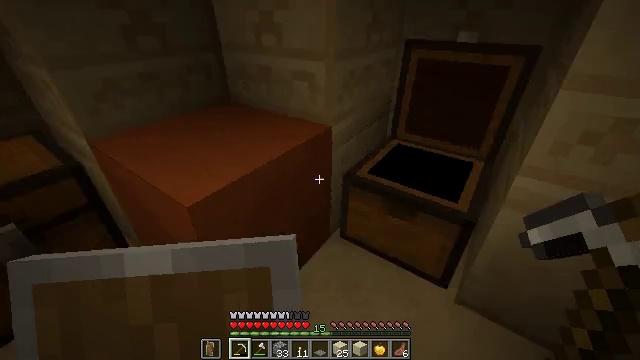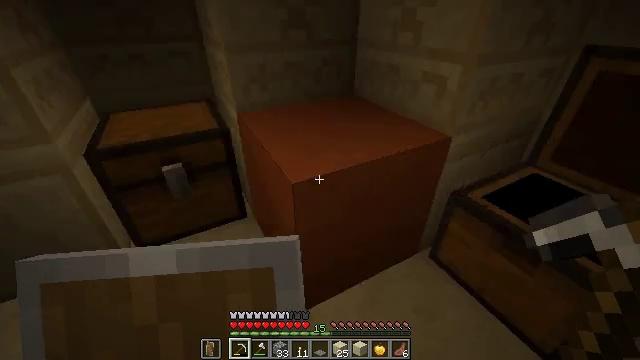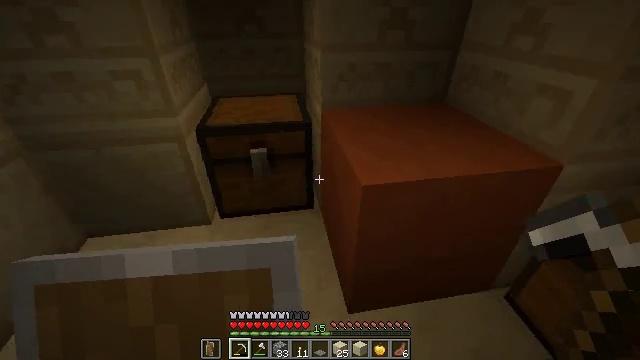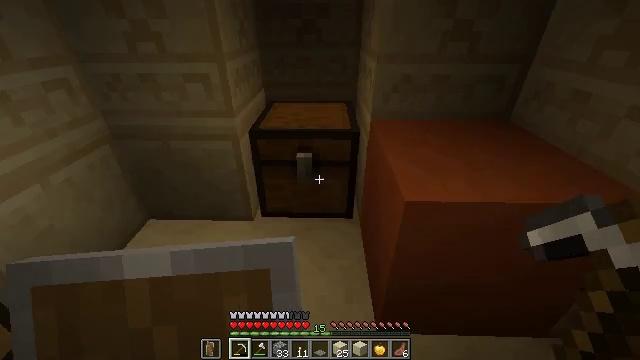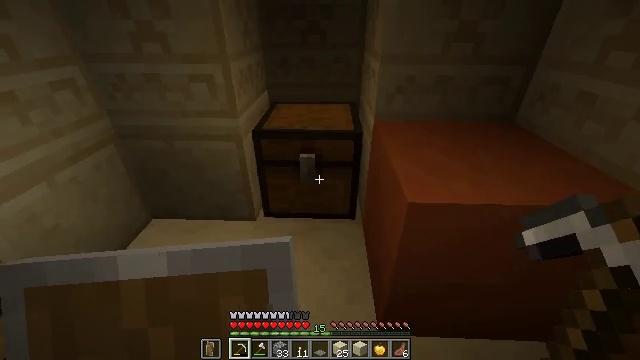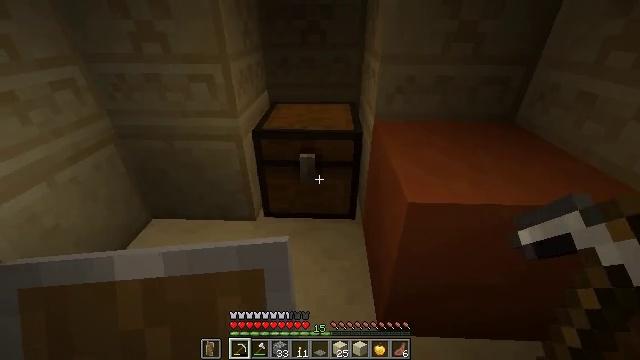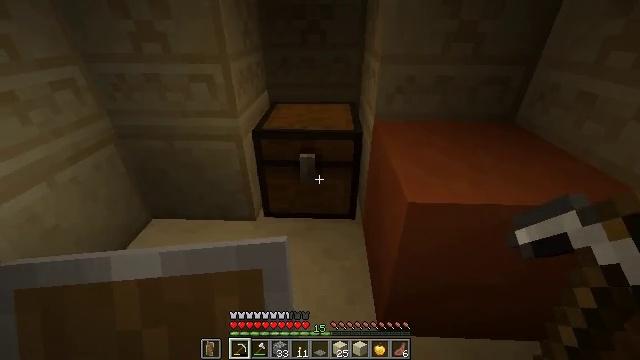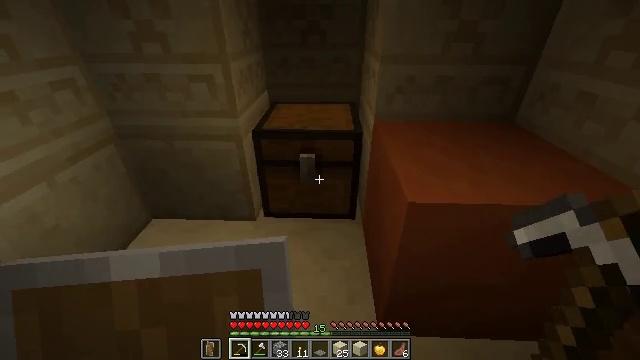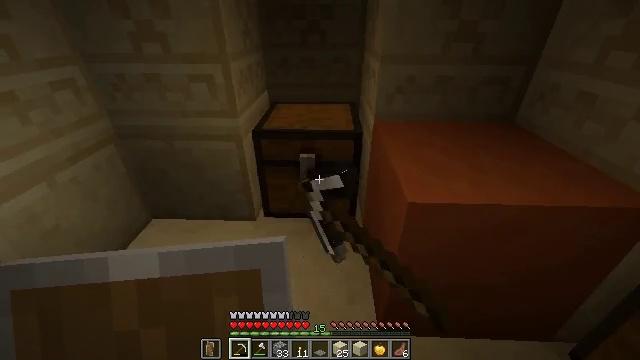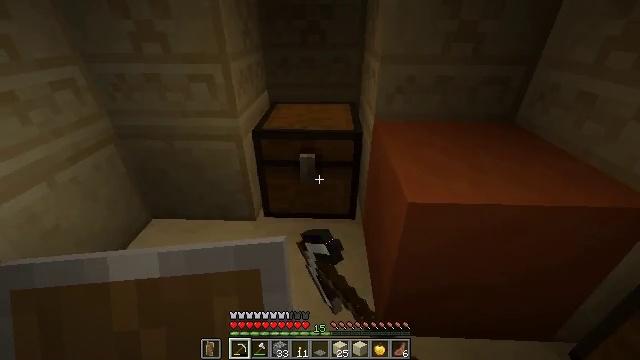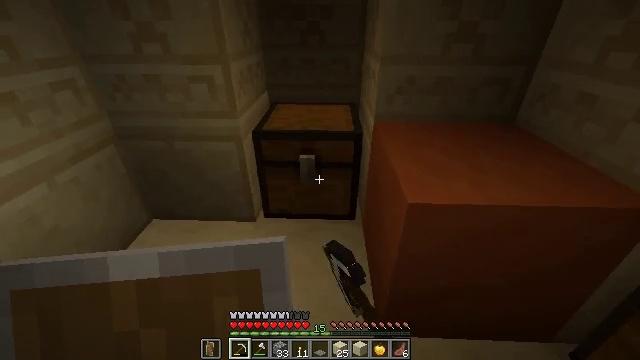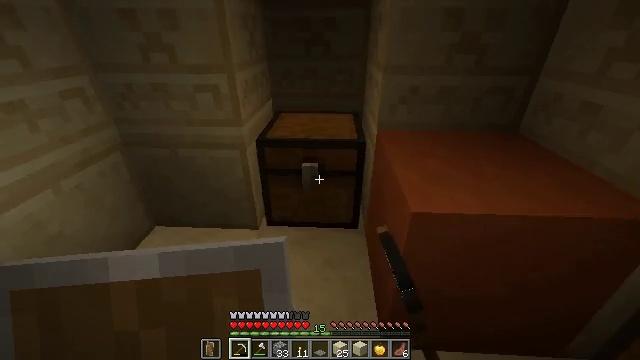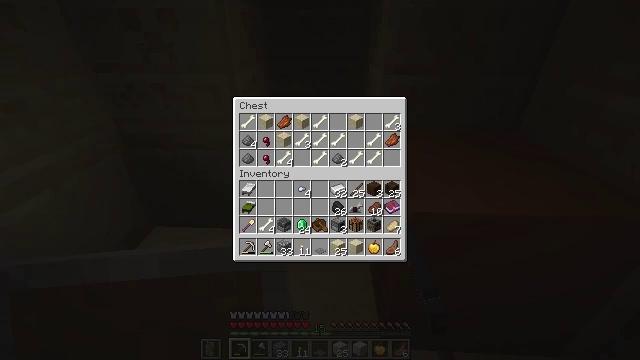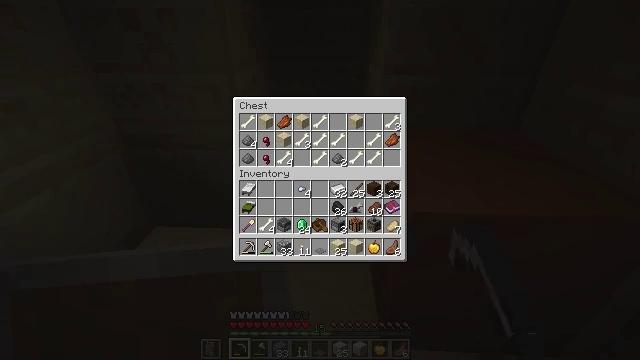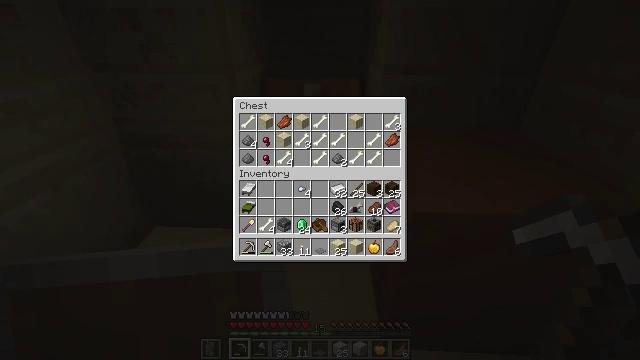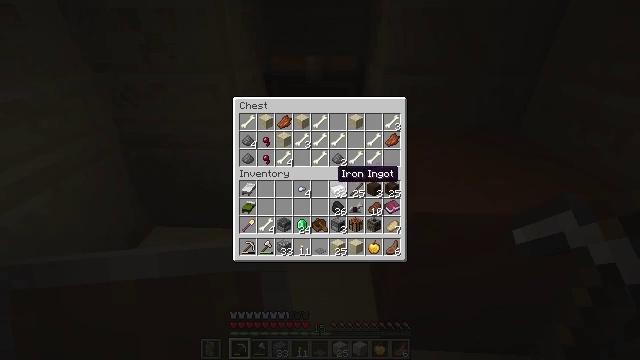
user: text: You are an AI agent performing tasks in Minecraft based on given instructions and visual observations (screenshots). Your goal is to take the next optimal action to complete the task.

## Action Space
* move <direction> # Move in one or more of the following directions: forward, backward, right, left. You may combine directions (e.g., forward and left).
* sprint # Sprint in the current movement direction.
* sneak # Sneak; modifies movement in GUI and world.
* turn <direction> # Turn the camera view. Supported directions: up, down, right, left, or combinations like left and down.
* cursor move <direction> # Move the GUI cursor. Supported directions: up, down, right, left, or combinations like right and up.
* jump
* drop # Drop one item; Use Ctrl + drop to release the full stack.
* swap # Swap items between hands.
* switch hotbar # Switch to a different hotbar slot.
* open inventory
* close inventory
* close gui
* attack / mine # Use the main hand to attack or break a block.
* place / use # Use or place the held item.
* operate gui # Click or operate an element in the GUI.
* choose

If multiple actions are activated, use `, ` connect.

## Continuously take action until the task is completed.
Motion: motion action
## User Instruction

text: Break the cut sandstone block.
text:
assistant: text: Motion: turn left
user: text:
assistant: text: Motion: turn left
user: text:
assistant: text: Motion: turn left and up
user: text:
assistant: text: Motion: no_op
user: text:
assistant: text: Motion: no_op
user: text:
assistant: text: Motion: no_op
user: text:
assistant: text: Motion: use / place
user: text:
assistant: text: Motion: use / place
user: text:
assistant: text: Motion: use / place
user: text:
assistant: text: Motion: no_op
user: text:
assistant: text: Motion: turn up
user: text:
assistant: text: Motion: open gui
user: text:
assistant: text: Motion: sneak
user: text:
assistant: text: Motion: sneak
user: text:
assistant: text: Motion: sneak, cursor move right
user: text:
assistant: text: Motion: sneak
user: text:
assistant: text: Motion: sneak
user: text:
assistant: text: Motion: sneak
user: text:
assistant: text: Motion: sneak, cursor move up
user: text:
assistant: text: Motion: sneak
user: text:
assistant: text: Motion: sneak
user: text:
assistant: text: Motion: sneak, cursor move up
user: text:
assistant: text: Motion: sneak
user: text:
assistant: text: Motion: sneak
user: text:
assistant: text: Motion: sneak
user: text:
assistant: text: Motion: sneak
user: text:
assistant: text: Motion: sneak
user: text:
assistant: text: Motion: no_op
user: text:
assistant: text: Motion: no_op
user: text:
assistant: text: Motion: operate gui